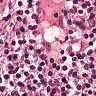
Metastatic tissue present: no